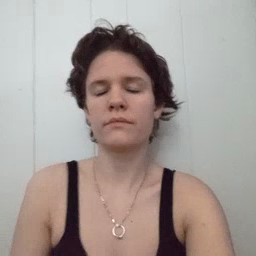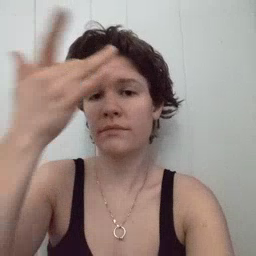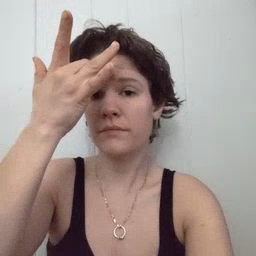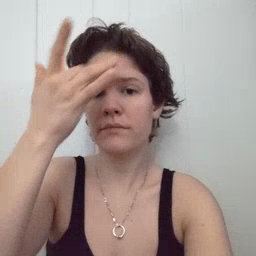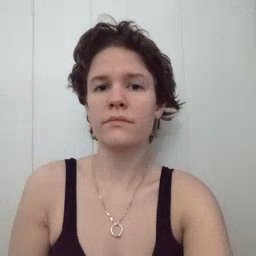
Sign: sick